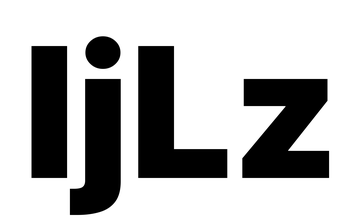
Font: Inter_Black